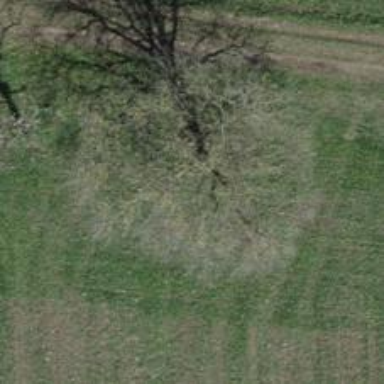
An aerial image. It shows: Agricultural area with broadleaved deciduous trees.